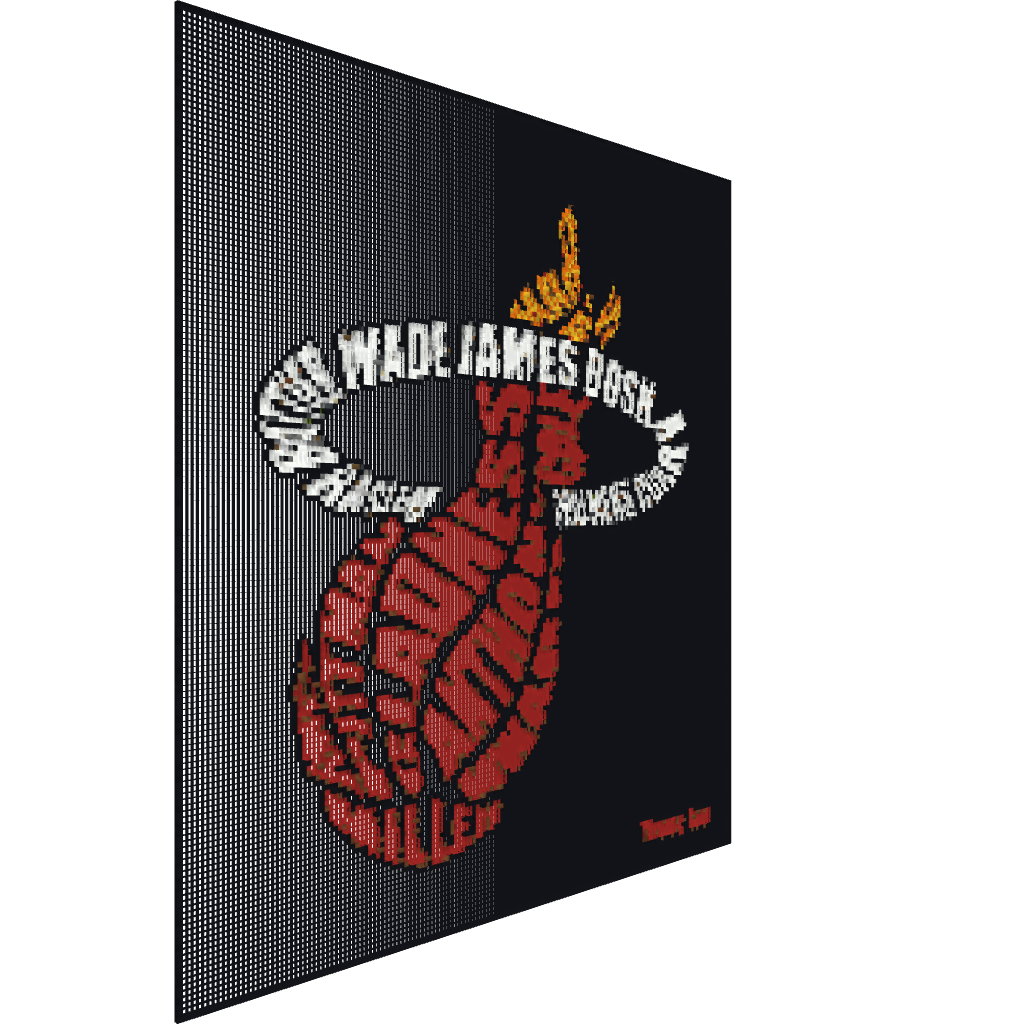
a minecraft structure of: Miami Heat Logo